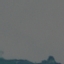
Land use / land cover: SeaLake